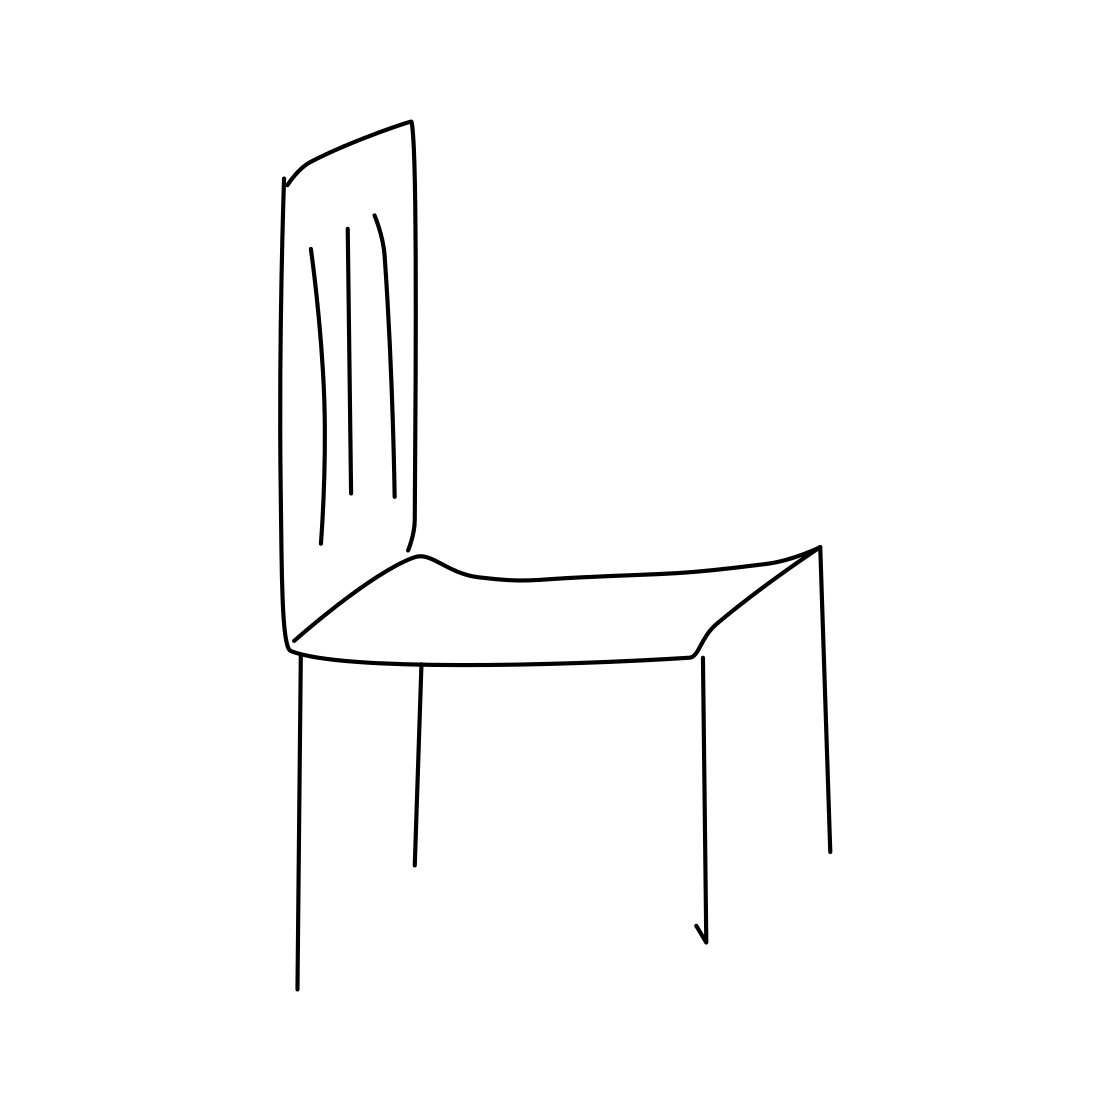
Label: chair